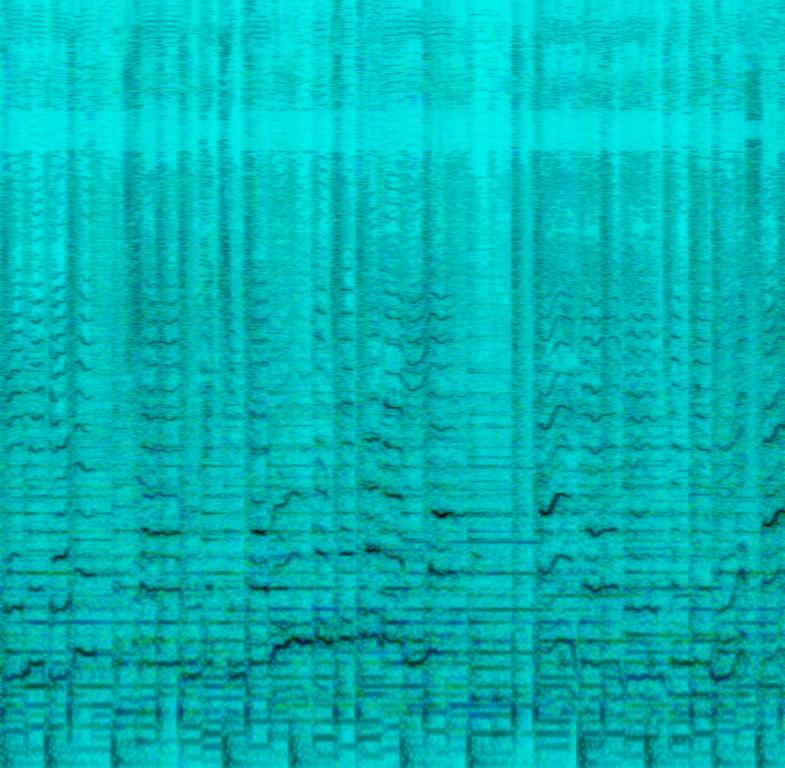
This is an educational kids music piece. There is a female vocalist singing in a childlike manner in the Korean language. The keyboard is playing the melody while there is a bass guitar playing in the background. The rhythm is provided by a simple acoustic drum beat. The atmosphere is lively. This piece could be played for science-related classes at schools in Korea.